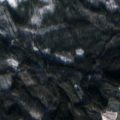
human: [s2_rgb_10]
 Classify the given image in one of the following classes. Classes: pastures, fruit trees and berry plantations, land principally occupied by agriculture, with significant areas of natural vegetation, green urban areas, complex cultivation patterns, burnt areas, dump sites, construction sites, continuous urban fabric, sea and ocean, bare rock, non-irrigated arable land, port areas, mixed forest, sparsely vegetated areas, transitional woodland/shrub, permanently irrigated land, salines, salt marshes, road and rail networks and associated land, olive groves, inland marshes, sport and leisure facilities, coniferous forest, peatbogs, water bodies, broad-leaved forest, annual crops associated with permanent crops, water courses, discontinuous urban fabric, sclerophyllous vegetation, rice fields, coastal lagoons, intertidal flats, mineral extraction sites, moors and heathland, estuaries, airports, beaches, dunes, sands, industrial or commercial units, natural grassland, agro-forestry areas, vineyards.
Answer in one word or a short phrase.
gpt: coniferous forest, mixed forest, transitional woodland/shrub, peatbogs